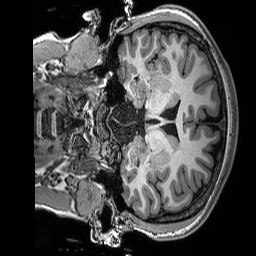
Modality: T1w
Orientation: coronal
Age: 22
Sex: female